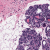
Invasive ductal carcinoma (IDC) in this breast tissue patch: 0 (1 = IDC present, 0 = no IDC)